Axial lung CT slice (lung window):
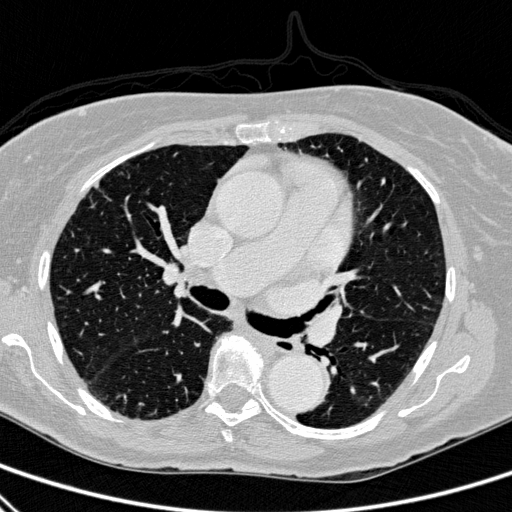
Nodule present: yes
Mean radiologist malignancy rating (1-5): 2